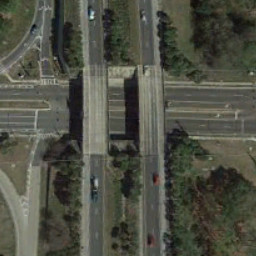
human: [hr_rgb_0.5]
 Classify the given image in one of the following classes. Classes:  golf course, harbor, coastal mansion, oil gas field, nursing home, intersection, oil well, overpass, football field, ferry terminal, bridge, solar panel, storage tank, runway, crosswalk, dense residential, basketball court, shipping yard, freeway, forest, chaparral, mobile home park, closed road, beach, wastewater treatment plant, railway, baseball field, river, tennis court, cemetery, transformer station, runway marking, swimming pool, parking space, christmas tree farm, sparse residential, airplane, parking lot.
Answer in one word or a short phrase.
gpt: overpass